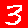
Digit: 3